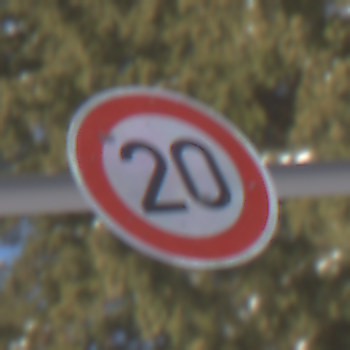
Verkehrszeichen: Geschwindigkeit20
Umgebung: Outdoor, Special
Tageszeit: MorningAfternoon
Wetter: Clear
Licht: Natural
Jahreszeit: Winter
Kontrast: HighContrast